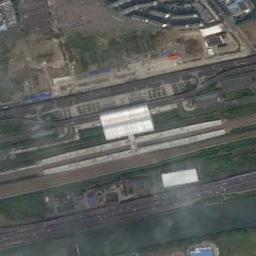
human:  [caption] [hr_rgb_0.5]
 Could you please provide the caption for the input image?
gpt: There are several buildings beside the railway station .

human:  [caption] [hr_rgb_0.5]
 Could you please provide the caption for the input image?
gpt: The railway station has some railways and a white building and a clearing is next to the railway station .

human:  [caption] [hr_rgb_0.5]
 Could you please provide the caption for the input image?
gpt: There is a railway station under construction in a good environment .

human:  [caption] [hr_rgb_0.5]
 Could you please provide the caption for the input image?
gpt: The railway station is next to some buildings and grass .

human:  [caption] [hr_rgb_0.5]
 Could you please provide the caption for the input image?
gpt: There are green meadows and buildings beside the railway station .